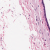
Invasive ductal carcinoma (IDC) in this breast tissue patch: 0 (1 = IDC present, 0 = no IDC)